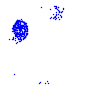
Particle: electron